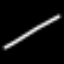
Label: line